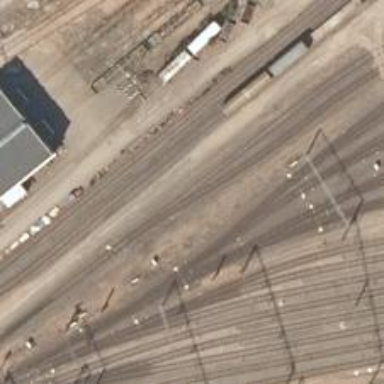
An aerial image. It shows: Railway yard.